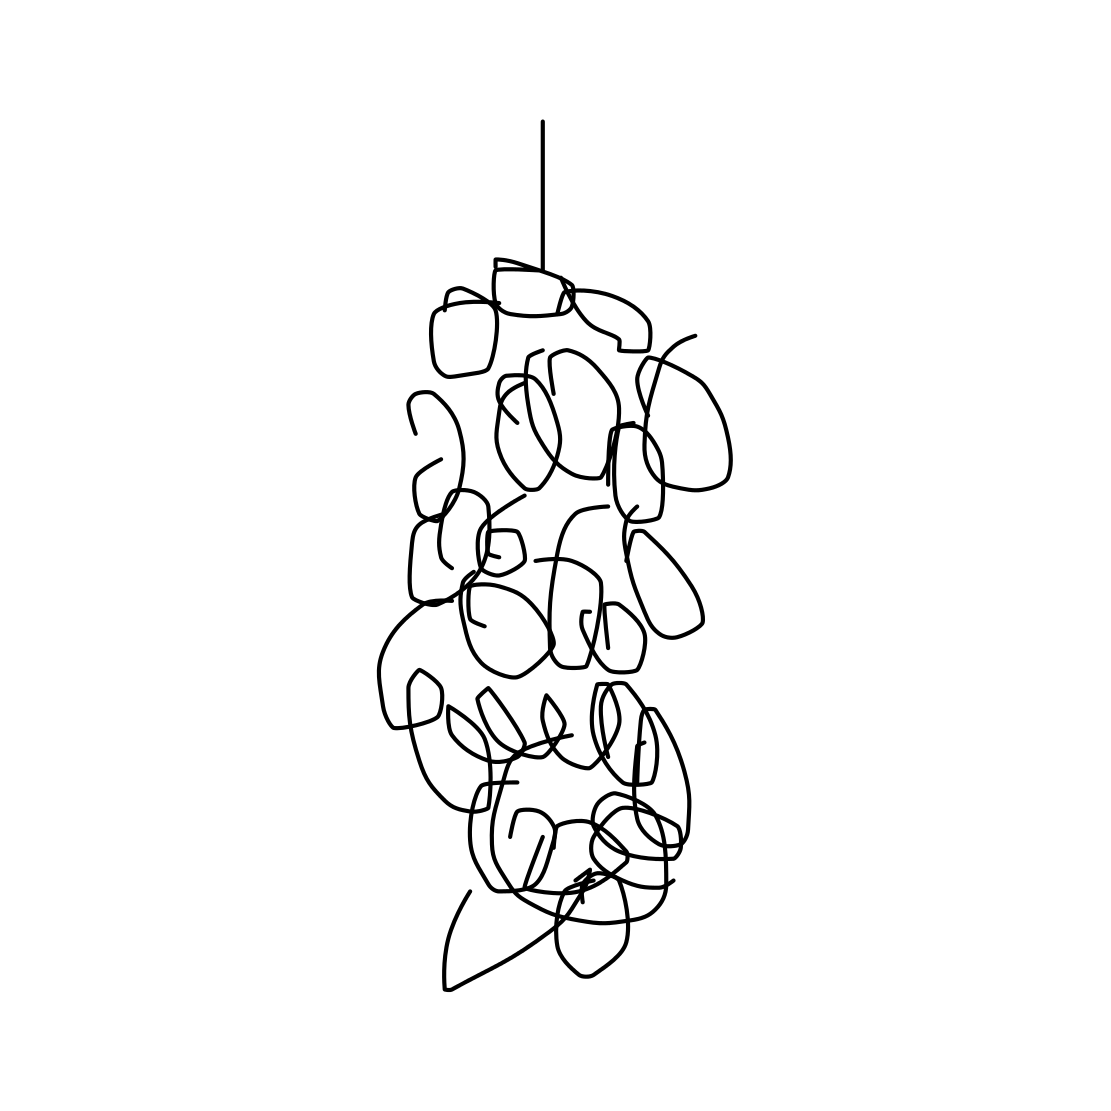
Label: grapes